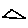
Label: triangle